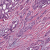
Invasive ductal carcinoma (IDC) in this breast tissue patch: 1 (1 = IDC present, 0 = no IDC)